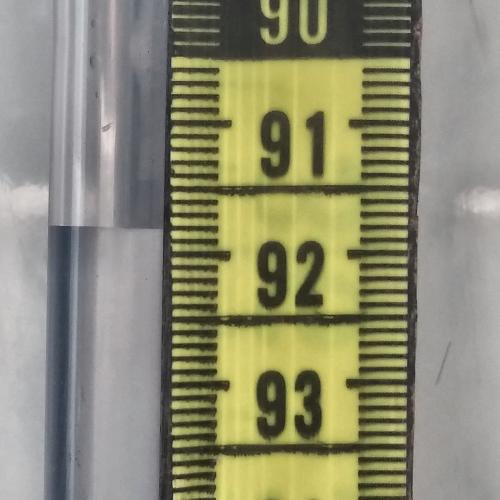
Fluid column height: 91.8 cm